Field crop: maize
Growth stage: 2
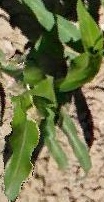
Species: maize